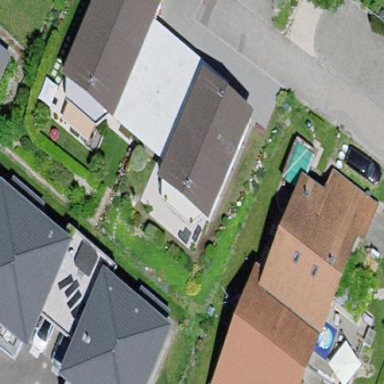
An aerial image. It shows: Residential building.